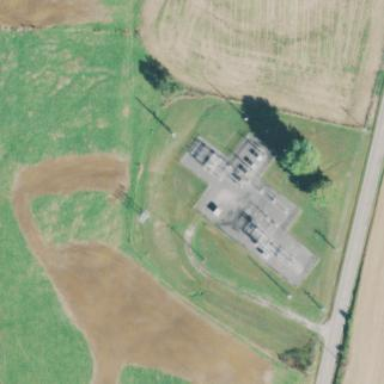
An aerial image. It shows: Power substation.